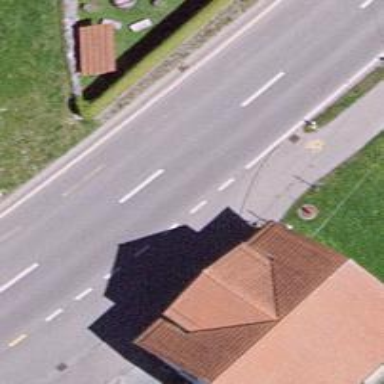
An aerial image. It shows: Secondary road with asphalt surface.